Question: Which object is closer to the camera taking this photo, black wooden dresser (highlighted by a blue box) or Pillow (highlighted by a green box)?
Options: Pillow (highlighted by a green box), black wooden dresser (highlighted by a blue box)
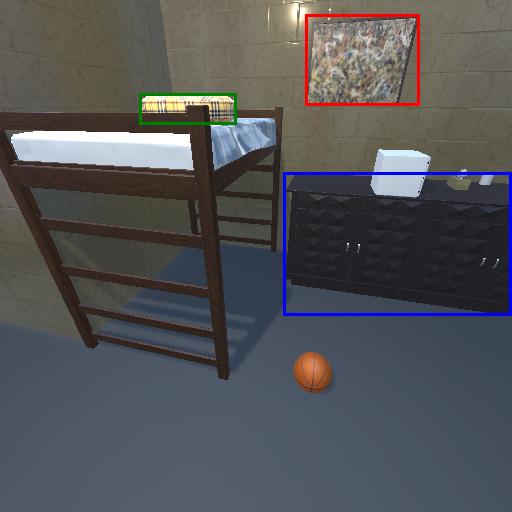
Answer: Pillow (highlighted by a green box)